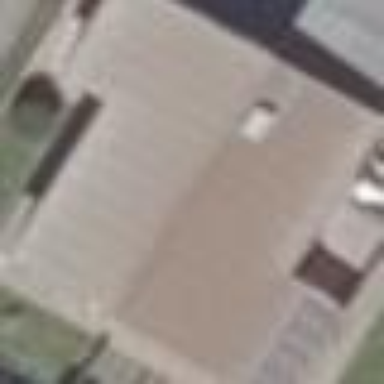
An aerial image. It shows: Part of building.